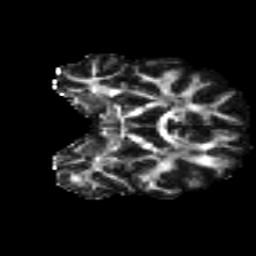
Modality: FA
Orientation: coronal
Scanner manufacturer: siemens
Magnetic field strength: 3 T
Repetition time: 4.16 s
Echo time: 0.0806 s